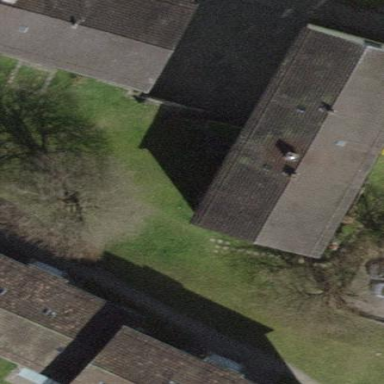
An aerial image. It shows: Pitched roof building.